Field crop: maize
Growth stage: 1
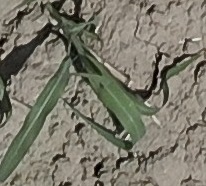
Species: sorghum